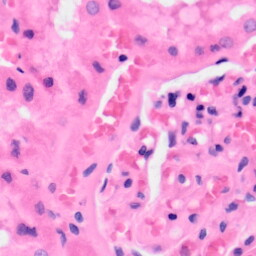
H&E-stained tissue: Kidney